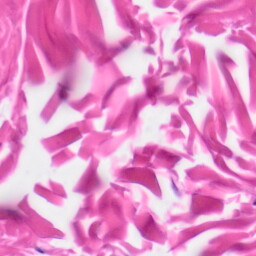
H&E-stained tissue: Skin